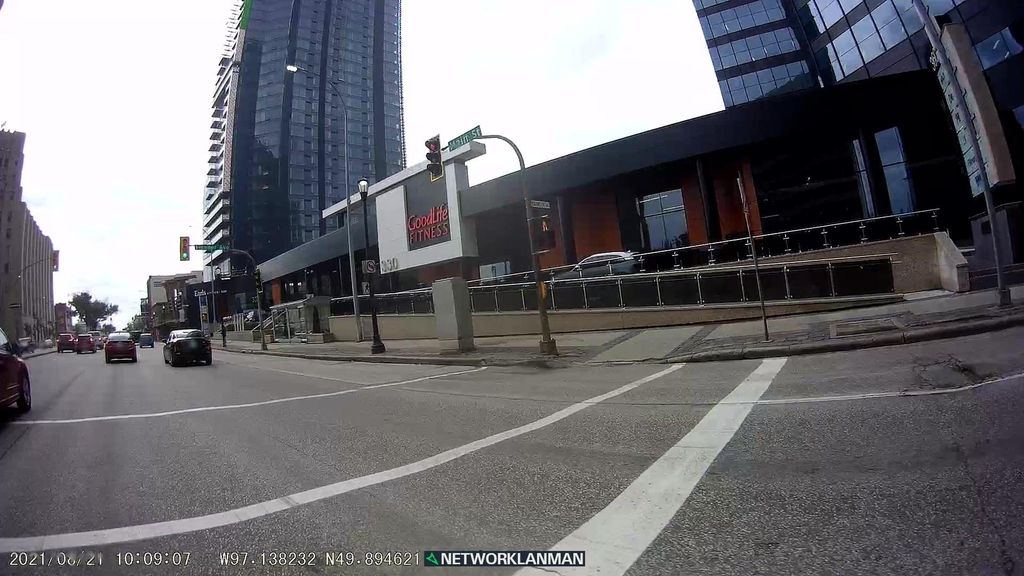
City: winnipeg